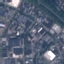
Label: Industrial